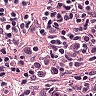
Metastatic tissue present: no